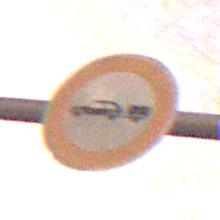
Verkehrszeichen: VerbotPersonenkraftwagenMitAnhaenger
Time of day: Night
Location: Outdoor (Nature)
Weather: Clear
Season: NotSpecified
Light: Natural